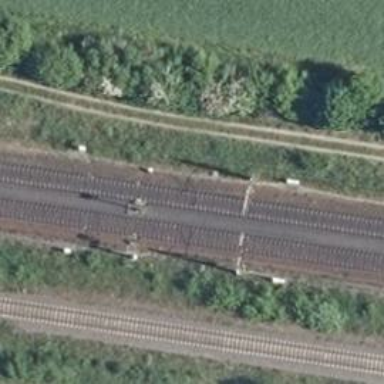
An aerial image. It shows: Railway signal.